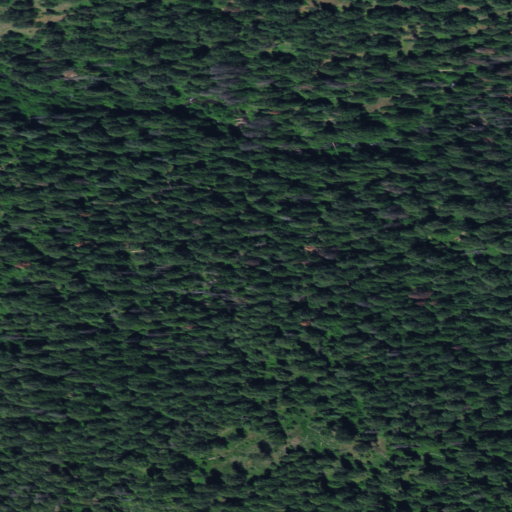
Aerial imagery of valley in Idaho named Negro Jim Gulch containing only evergreen forest